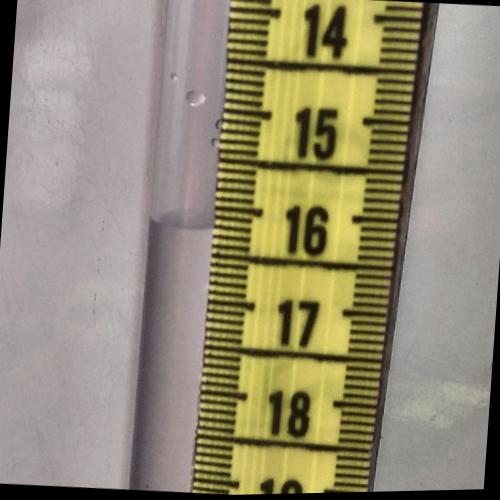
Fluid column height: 16.2 cm